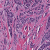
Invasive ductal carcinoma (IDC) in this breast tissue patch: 0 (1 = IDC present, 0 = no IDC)